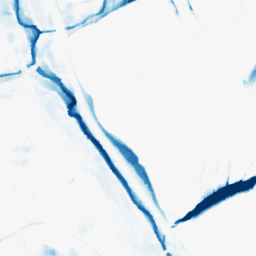
Category: morphological
Decomposition family: morphological_rect
Decomposition parameters: operation: closing
width: 20
height: 20
Upsampling method: linear_exact
Upsampling parameters: scale: 4
Upsampling scale: 4